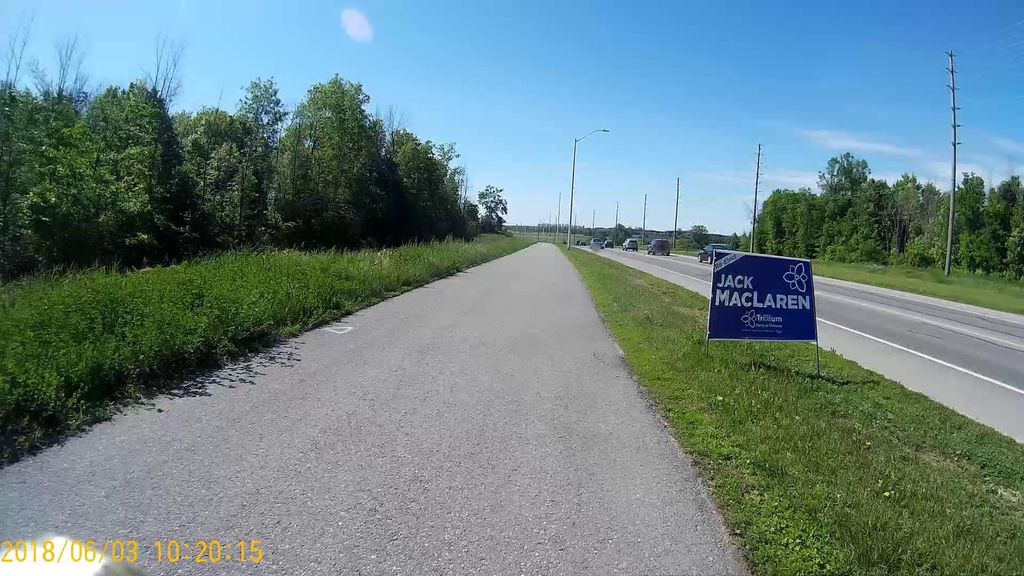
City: ottawa-gatineau